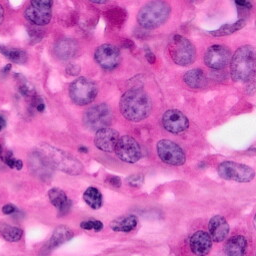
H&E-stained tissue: Pancreatic